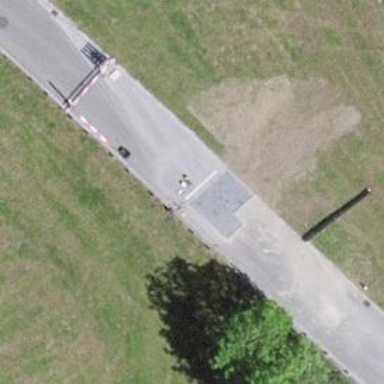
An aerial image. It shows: Guard rail as barrier.